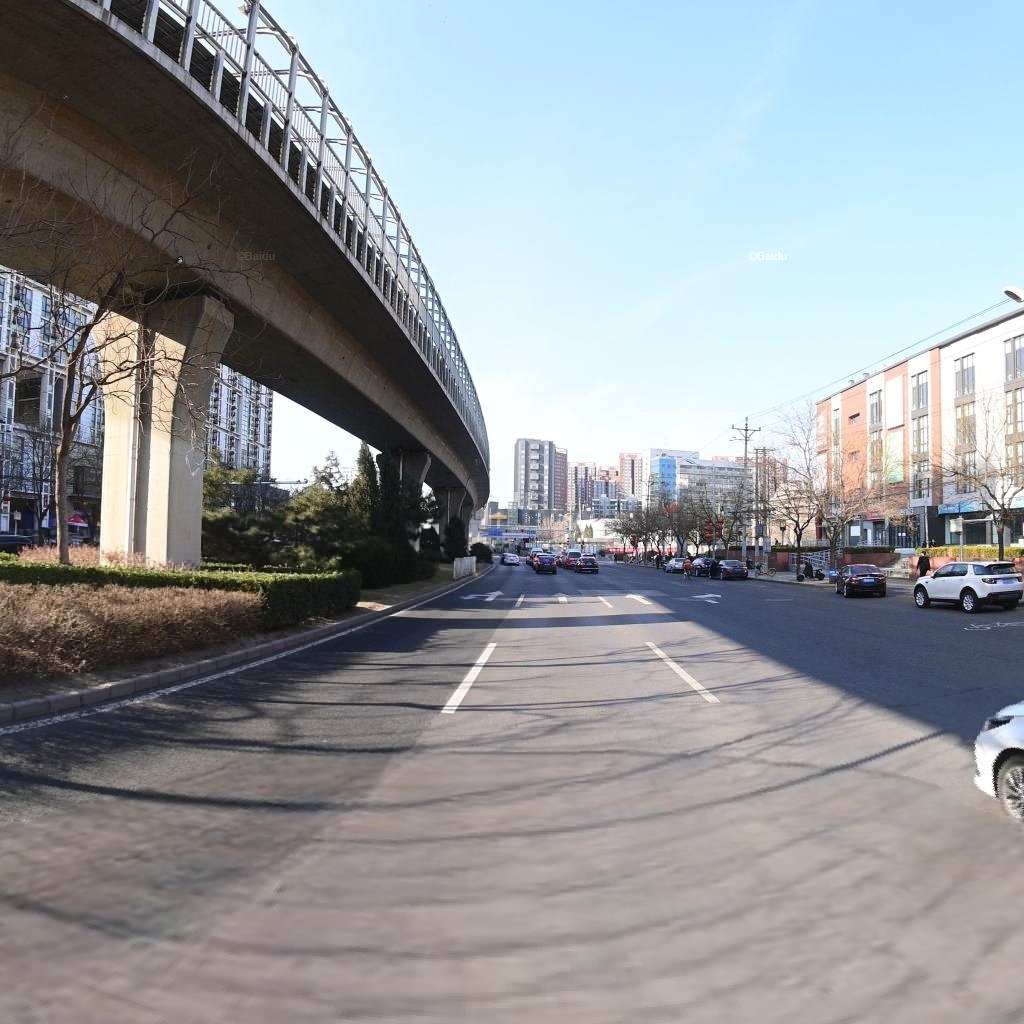
Region: Chaoyang
Road damage annotations: transverse crack